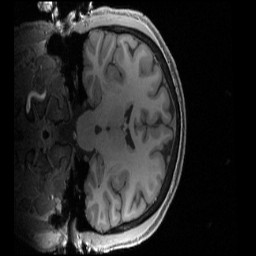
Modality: T1w
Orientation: coronal
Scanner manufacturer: siemens
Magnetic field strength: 3 T
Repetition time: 2.4 s
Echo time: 0.00222 s